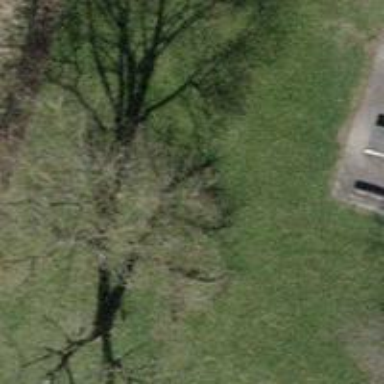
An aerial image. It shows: Brown bench in the vicinity.